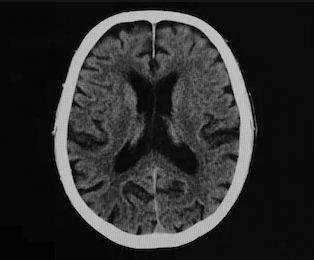
Label: notumor